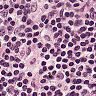
Metastatic tissue present: no